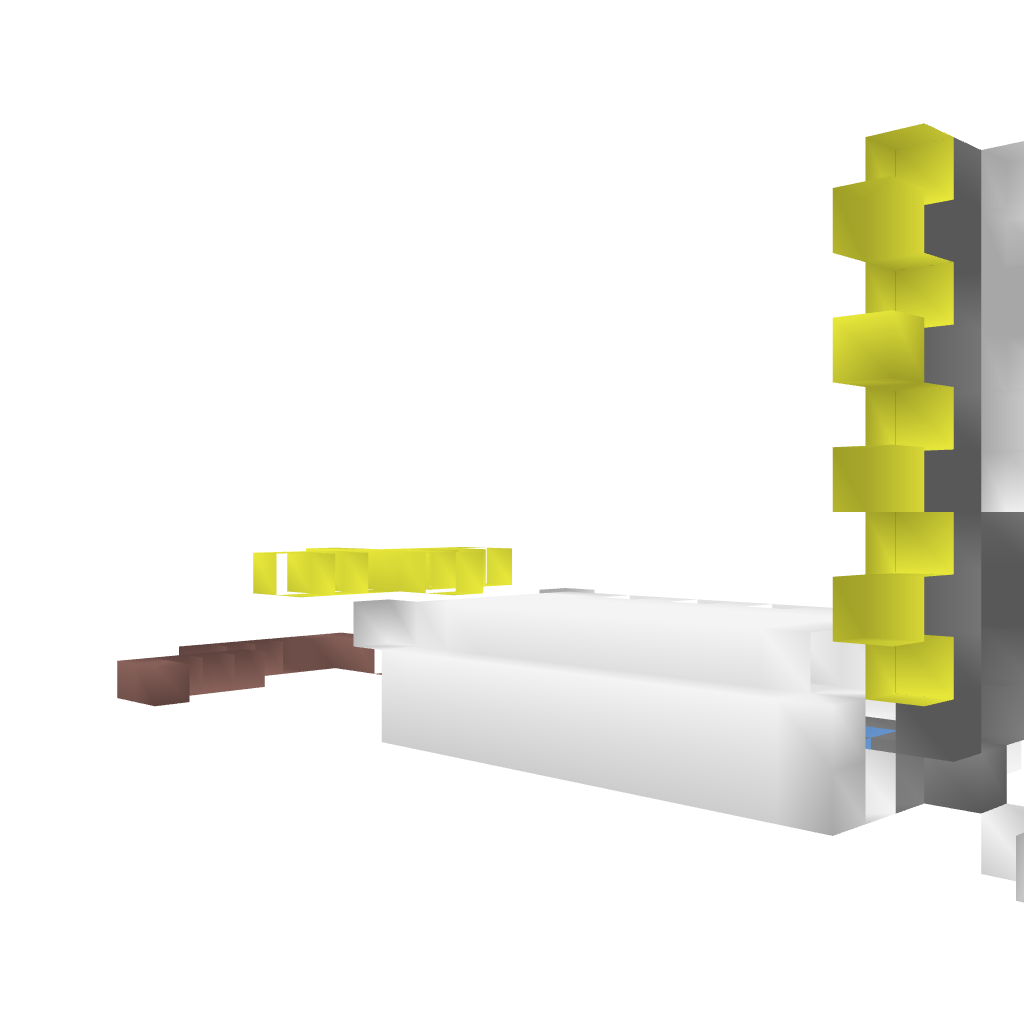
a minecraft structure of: Automatic TNT Cannon bad low quality